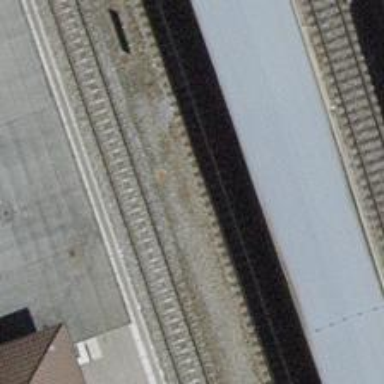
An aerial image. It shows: Stop position for public transport on the railway.